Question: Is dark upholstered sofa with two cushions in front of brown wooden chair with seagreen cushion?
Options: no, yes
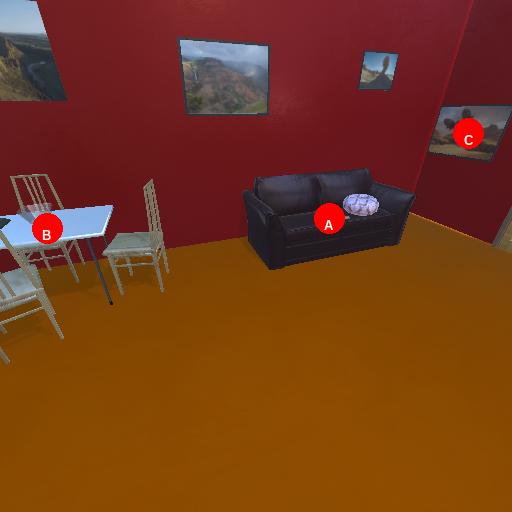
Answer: no